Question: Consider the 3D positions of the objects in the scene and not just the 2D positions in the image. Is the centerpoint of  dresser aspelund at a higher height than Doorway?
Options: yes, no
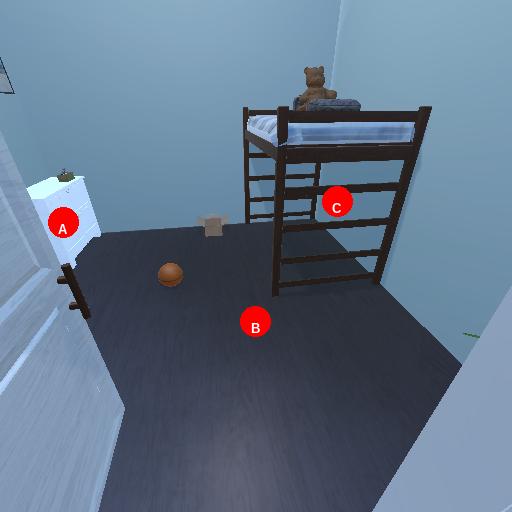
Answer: yes